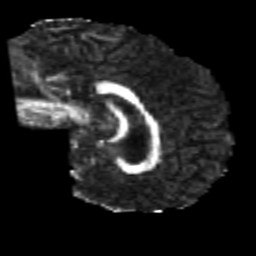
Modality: FA
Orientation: sagittal
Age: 25
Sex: female
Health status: healthy
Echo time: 0.074 s